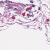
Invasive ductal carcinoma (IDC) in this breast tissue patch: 0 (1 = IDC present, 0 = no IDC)